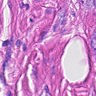
Metastatic tissue present: yes